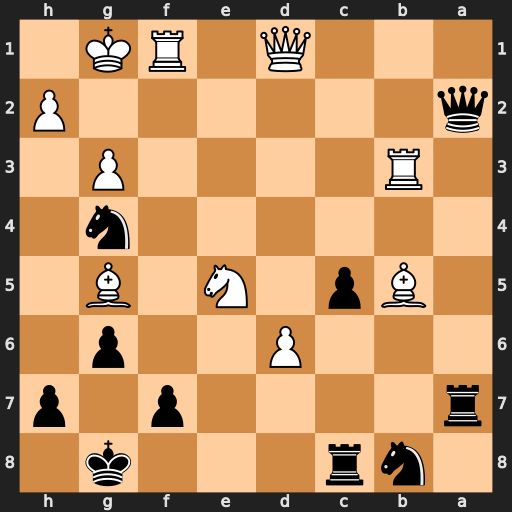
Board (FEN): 1nr3k1/r4p1p/3P2p1/1Bp1N1B1/6n1/1R4P1/q6P/3Q1RK1
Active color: b
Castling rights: -
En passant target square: -
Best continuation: Qxh2#